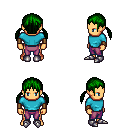
a pixel art fantasy rpg character, male body template, human, tanned skin, teal long-sleeve shirt, magenta pants, green twin-tailed hairstyle, leather bracers, metal boots, four views (front, back, left, right), 2x2 character sprite sheet, small pixel art, hard edges, no anti-aliasing